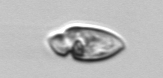
Label: Katodinium_or_Torodinium